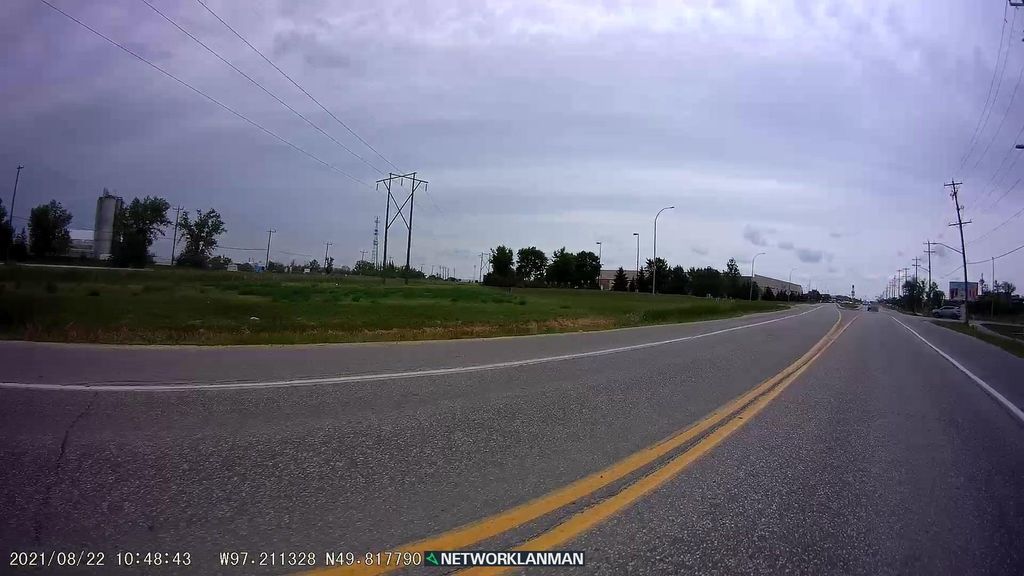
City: winnipeg